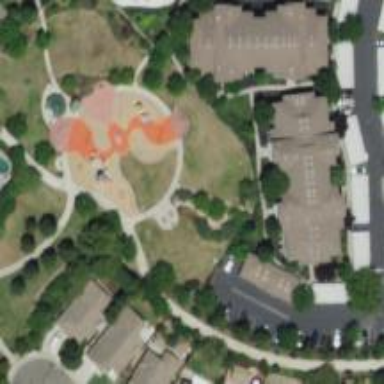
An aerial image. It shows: Playground with springy equipment.